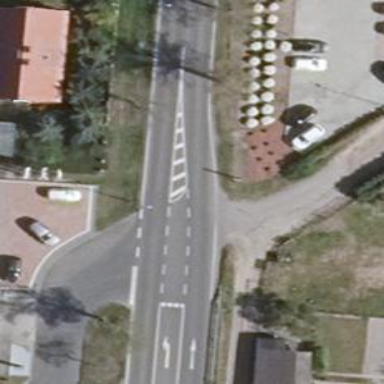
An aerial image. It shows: Road with "give way" sign.